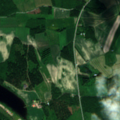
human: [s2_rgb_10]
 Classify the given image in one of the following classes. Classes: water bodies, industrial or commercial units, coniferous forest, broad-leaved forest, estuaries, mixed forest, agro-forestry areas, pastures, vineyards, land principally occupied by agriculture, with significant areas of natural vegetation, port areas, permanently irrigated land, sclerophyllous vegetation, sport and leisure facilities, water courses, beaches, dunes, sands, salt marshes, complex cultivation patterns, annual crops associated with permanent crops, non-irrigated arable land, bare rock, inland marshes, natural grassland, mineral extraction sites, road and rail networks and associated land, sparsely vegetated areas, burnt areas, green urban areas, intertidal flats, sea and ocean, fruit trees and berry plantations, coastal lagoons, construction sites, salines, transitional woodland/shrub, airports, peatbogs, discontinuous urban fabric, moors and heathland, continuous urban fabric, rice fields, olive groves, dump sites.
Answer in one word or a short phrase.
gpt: non-irrigated arable land, land principally occupied by agriculture, with significant areas of natural vegetation, coniferous forest, mixed forest, transitional woodland/shrub, water bodies